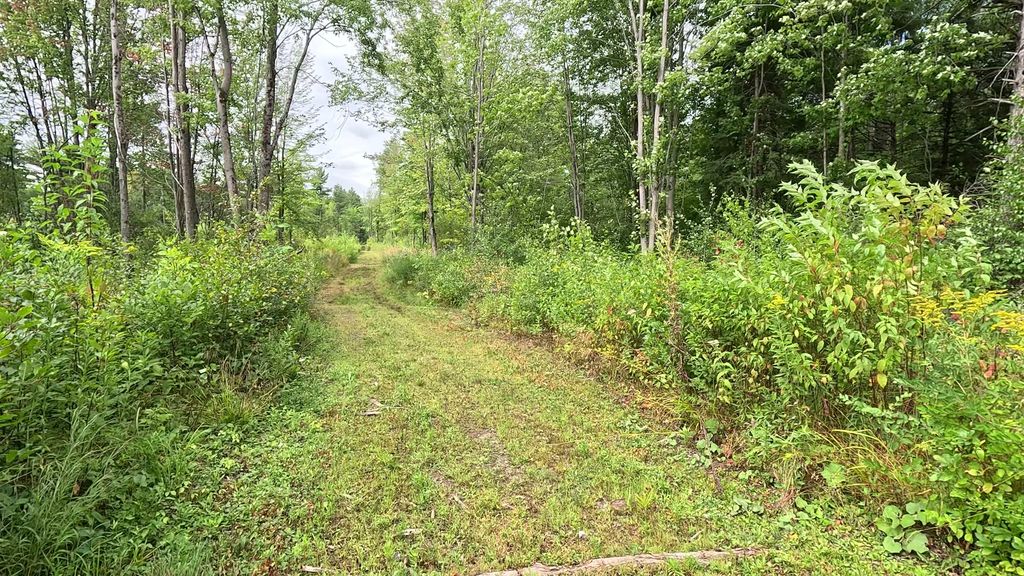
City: ottawa-gatineau